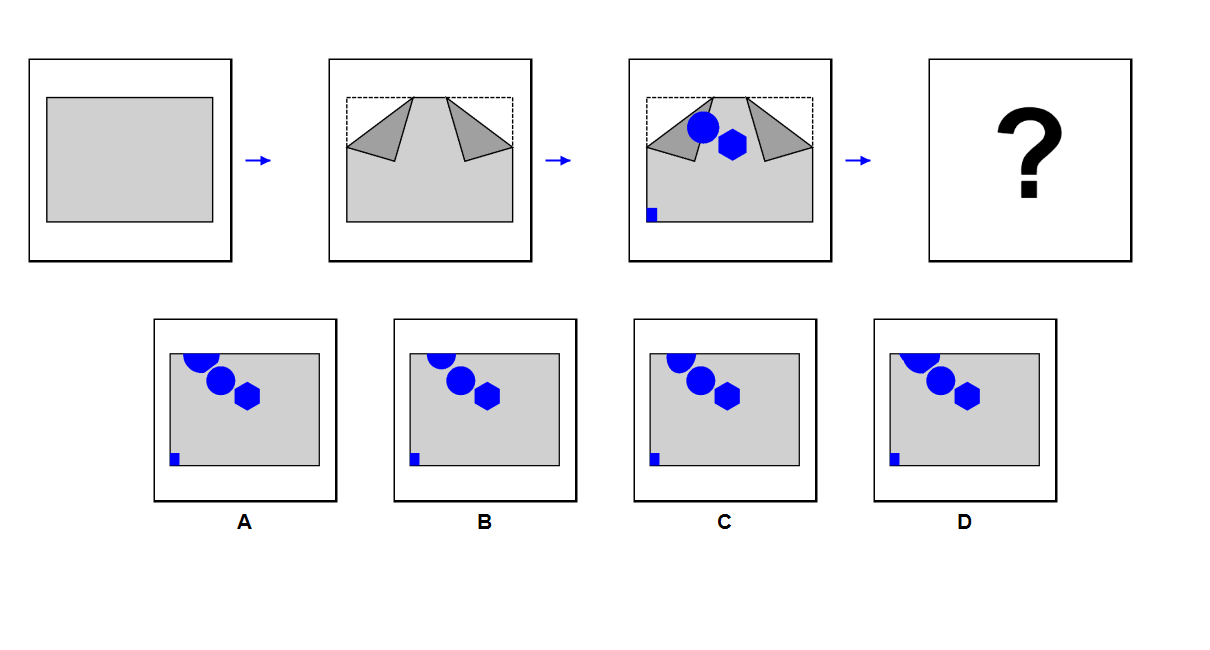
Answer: B